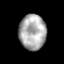
Tissue: prostate
Cell type: T cells
Senescence score: 0.2845
Nuclear area (px): 924
Mean DAPI intensity: 170.564